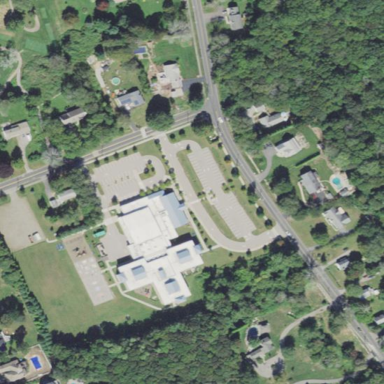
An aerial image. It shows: School.